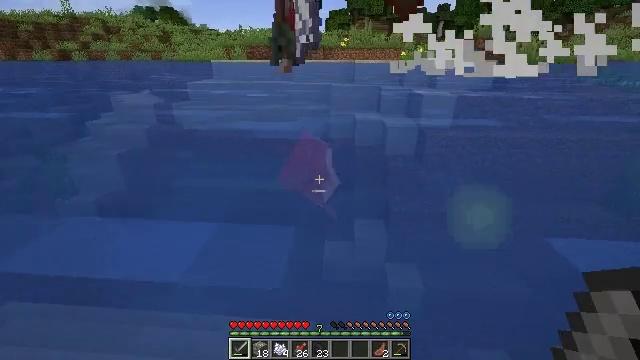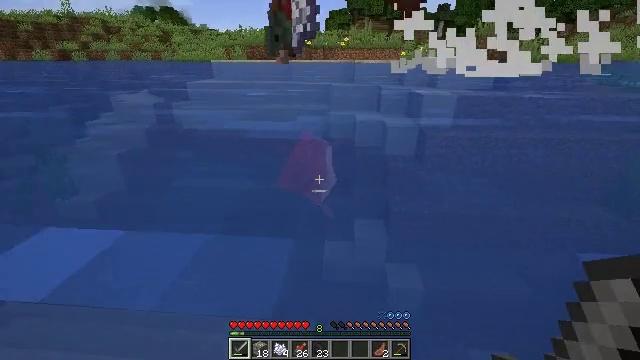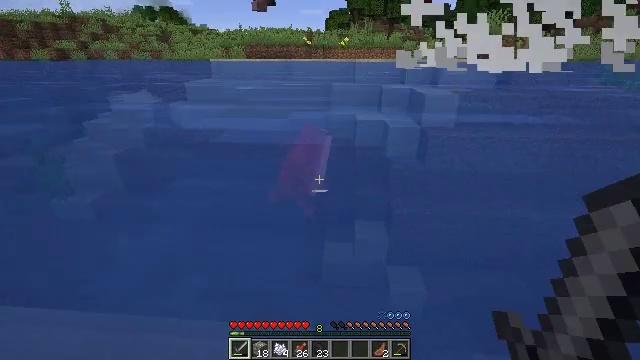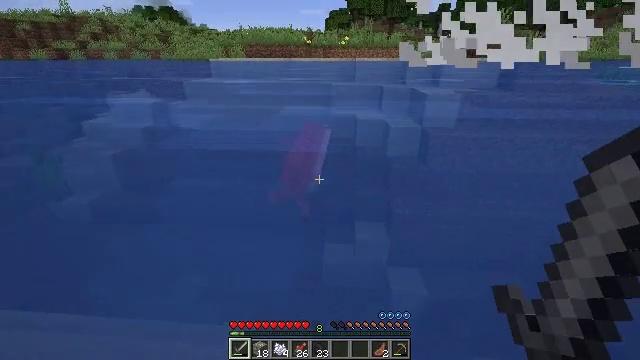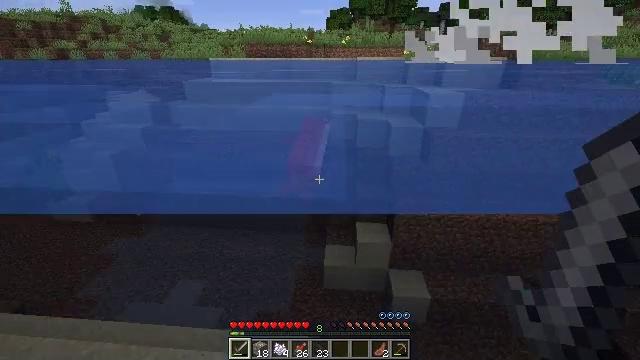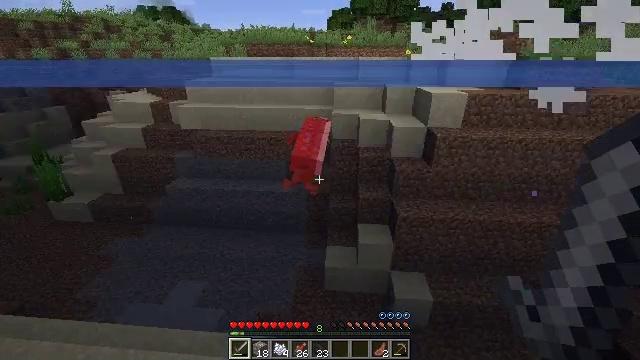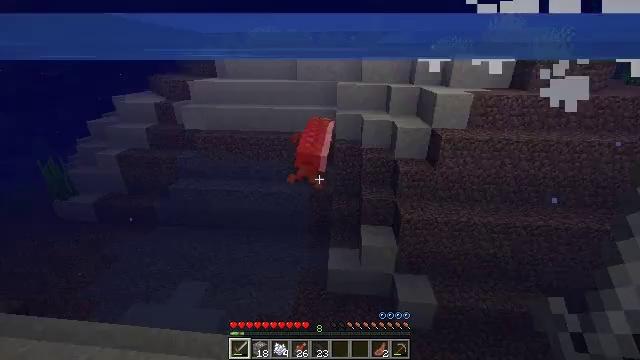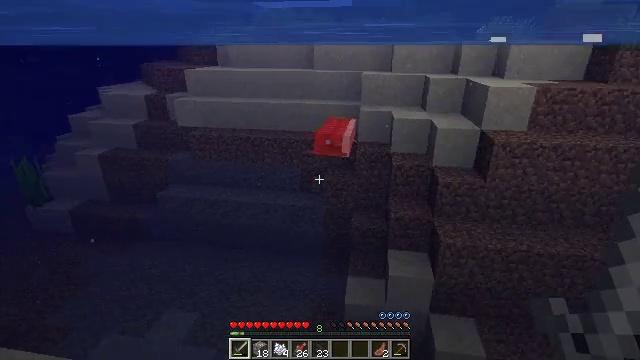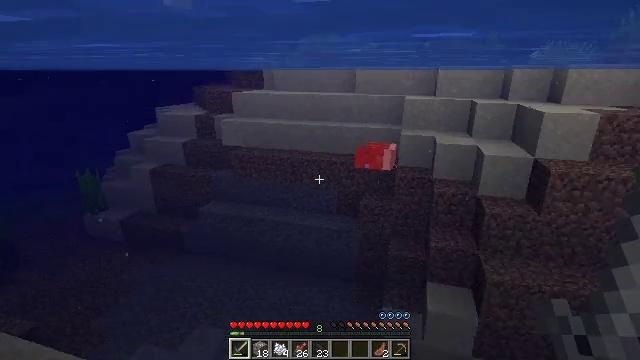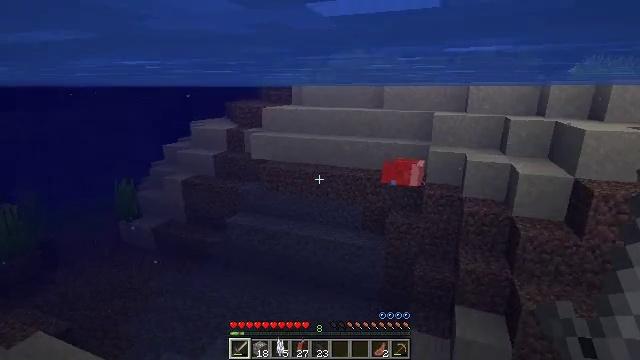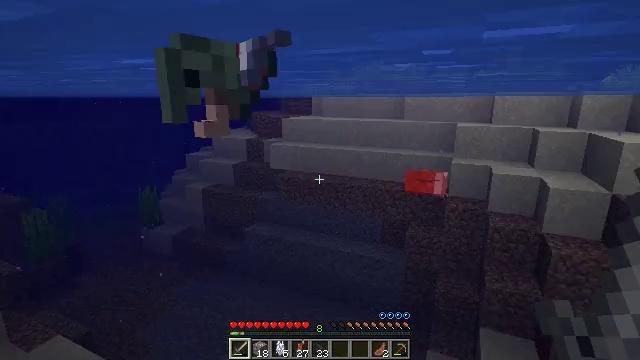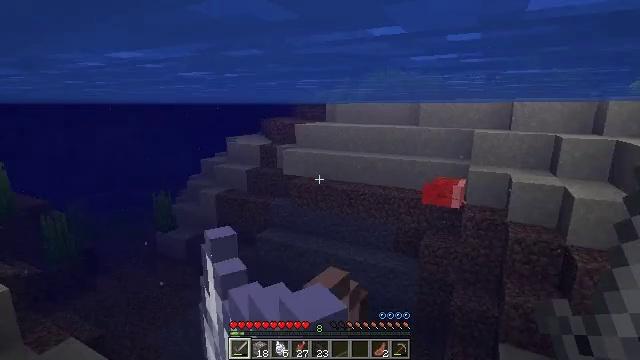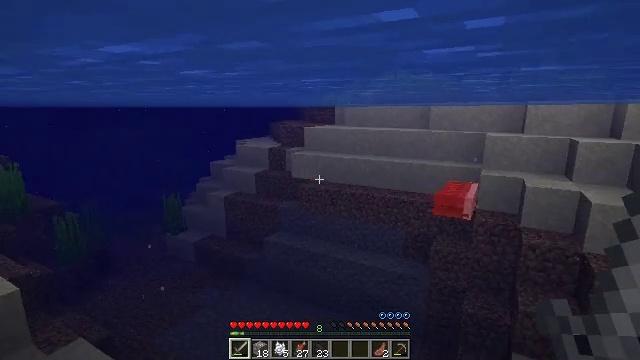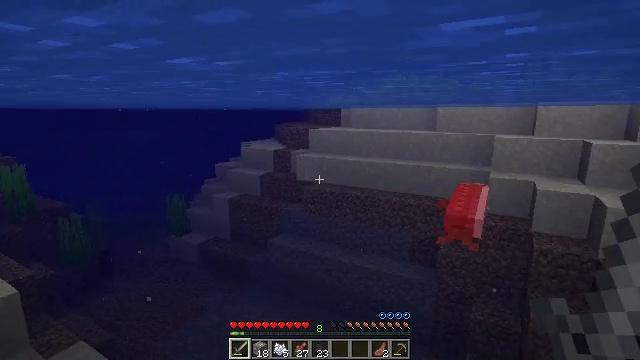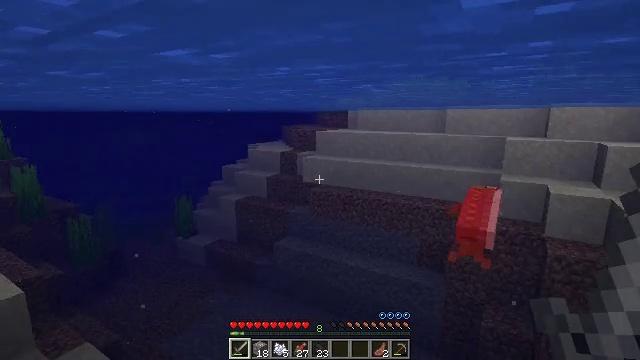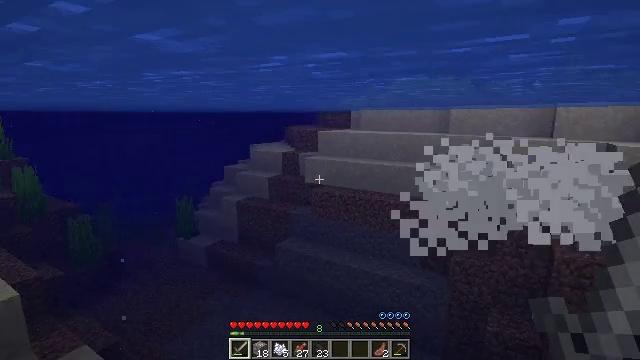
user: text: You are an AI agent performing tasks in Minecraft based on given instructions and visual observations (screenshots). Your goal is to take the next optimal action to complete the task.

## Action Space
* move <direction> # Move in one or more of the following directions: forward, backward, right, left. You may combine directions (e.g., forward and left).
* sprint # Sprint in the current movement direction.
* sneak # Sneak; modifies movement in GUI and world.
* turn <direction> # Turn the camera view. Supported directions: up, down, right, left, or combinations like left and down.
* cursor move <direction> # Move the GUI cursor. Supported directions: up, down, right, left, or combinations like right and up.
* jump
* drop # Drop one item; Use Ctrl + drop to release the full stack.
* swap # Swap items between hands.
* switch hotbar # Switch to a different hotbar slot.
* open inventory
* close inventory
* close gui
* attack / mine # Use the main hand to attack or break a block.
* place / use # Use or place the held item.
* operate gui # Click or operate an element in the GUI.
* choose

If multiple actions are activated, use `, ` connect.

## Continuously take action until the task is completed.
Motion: motion action
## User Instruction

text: Kill aquatic mobs.
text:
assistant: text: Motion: move forward
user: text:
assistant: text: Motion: move forward
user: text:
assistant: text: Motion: move forward
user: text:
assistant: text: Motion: move forward
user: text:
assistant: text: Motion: move forward
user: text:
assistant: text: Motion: move forward
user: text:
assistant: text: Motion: move forward, turn left and up
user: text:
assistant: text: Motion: move forward, turn left and up
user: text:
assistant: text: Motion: move forward, turn left and up
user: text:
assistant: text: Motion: move forward, turn left and up
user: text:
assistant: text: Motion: move forward, turn left and up
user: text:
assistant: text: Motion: move forward, turn left
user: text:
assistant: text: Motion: move forward, turn left
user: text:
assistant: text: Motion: move forward, turn left
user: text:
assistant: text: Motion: move forward
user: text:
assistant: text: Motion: move forward
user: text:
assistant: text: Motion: move forward, turn right
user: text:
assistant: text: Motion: move forward and move left, turn right
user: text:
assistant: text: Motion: move forward and move left, turn right
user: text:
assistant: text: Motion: move forward and move left, turn right and down
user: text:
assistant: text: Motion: move forward and move left, turn right and down
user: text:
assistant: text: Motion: move forward and move left, turn right and down
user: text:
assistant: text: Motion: move forward, turn right
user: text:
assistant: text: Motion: move forward
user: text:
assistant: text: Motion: move forward
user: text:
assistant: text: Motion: move forward
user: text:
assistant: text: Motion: move forward
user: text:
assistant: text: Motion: move forward, turn right
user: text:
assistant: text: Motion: move forward, turn right and up
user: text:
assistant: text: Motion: move forward, turn right and up